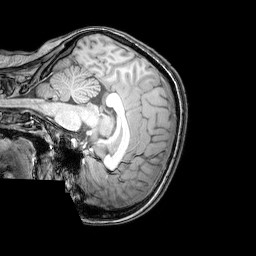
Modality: T1w
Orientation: sagittal
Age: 22
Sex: female
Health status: healthy
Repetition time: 0.081 s
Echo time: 0.037 s